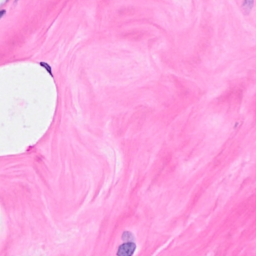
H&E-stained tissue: Breast